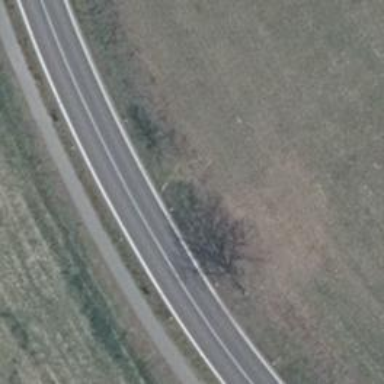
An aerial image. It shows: Row of trees in natural setting.